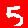
Digit: 5